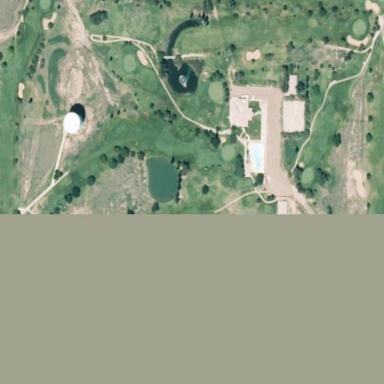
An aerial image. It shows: Golf course.